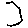
Label: hexagon